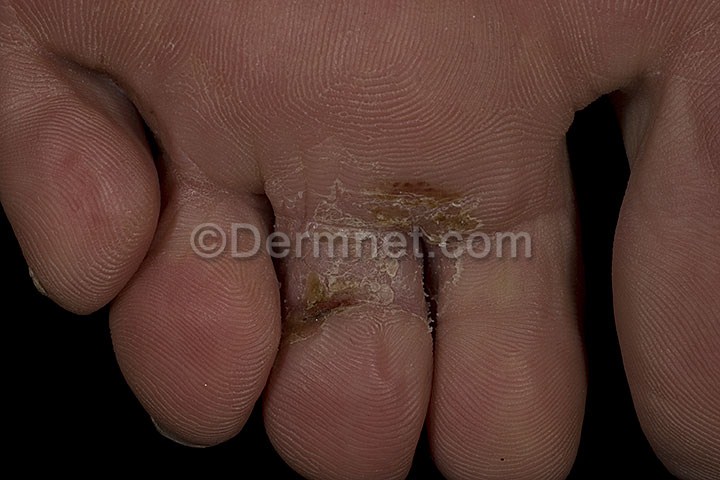
Disease: Tinea Ringworm Candidiasis and other Fungal Infections